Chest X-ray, AP view. Patient: 36 years old, sex F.
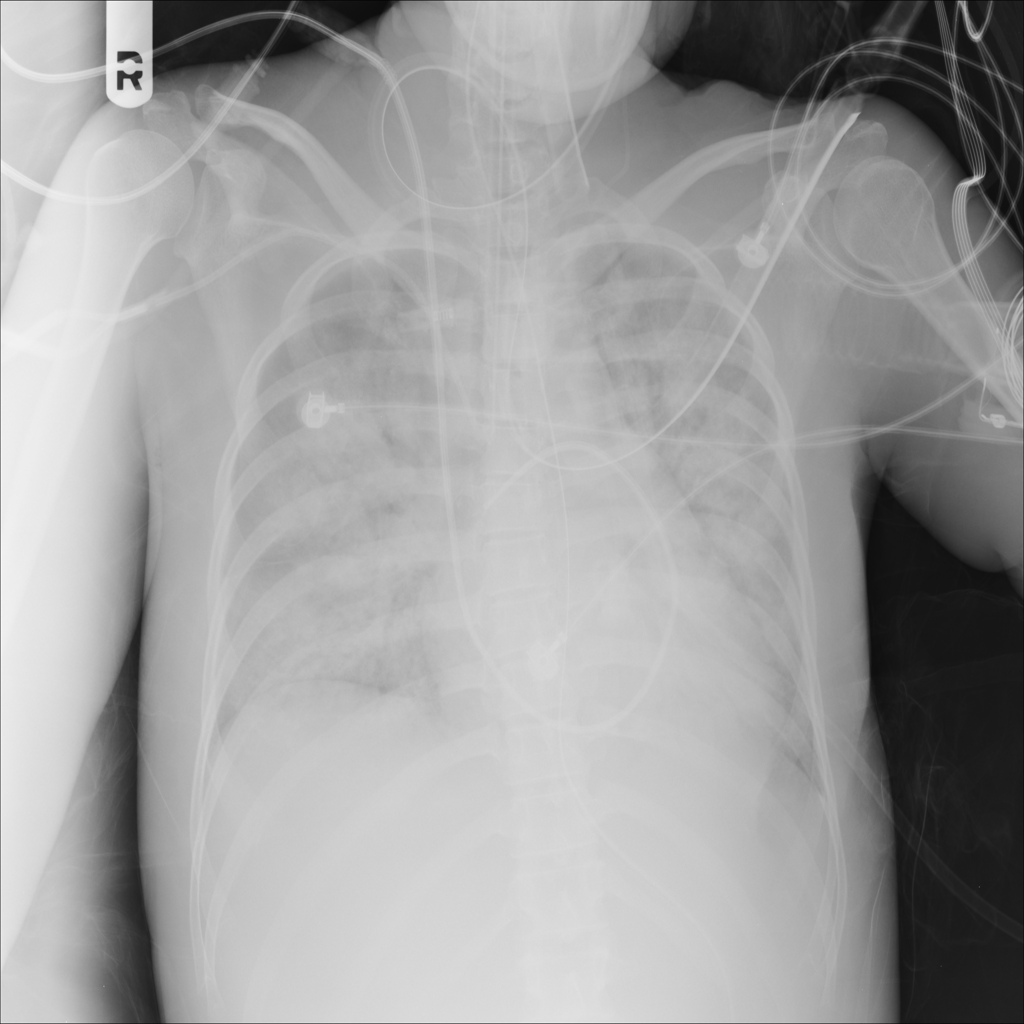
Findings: Infiltration